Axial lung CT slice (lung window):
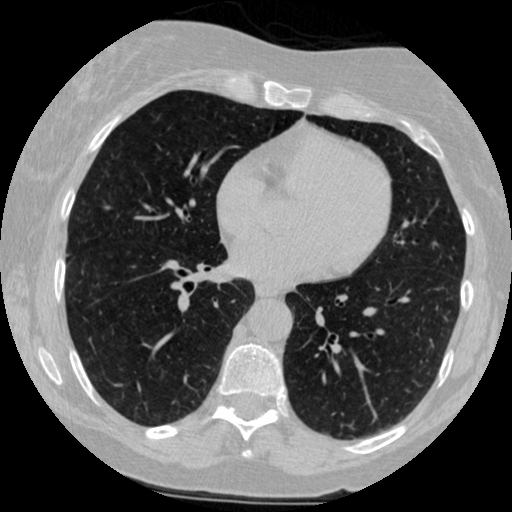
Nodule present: no